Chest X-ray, AP view. Patient: 57 years old, sex F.
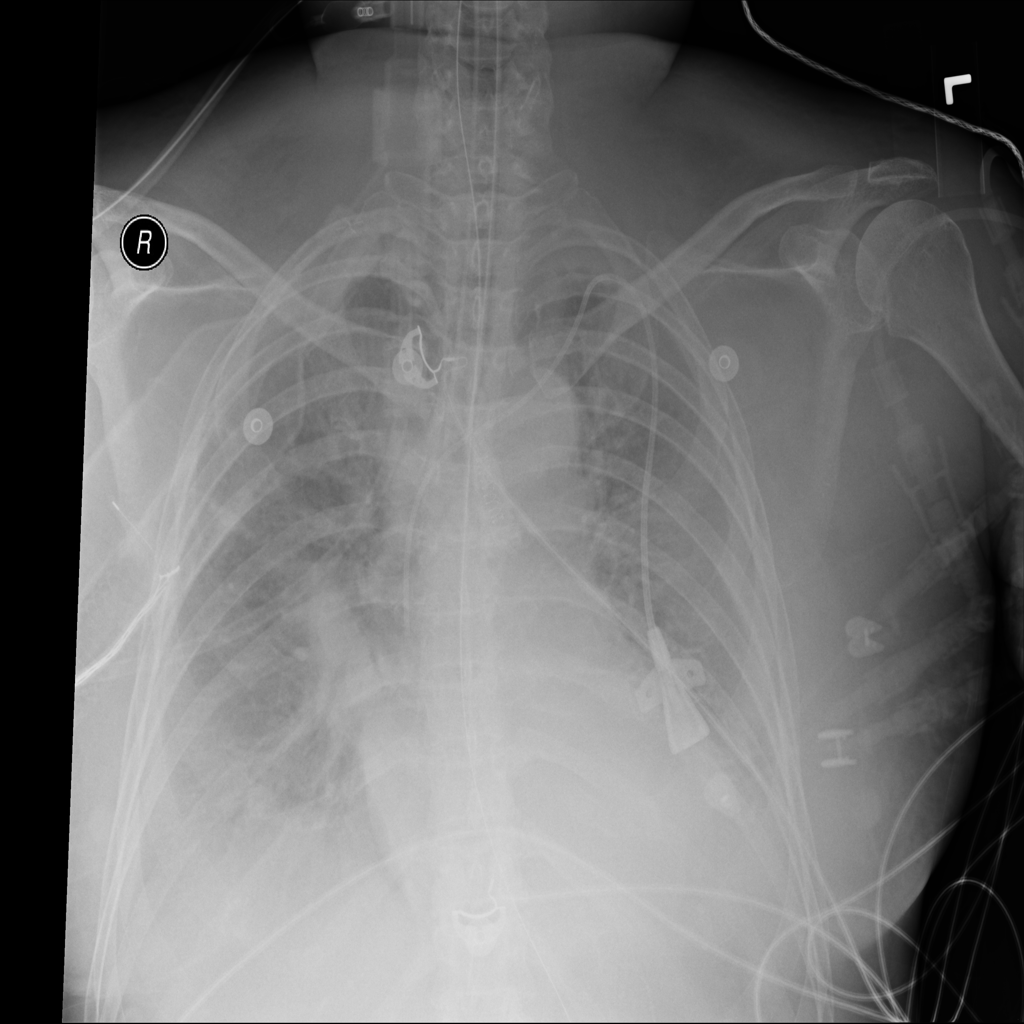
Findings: Atelectasis, Consolidation